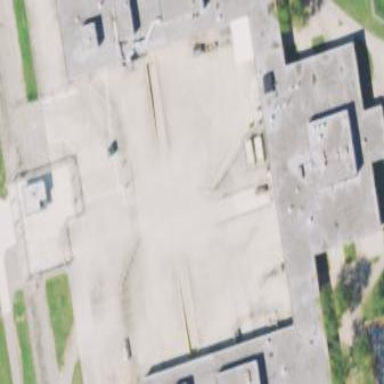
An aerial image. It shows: Prison building.